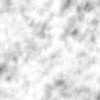
Label: no_change